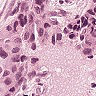
Metastatic tissue present: yes